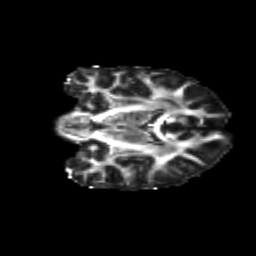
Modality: FA
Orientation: coronal
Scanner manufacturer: siemens
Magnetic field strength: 3 T
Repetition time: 9.2 s
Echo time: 0.084 s